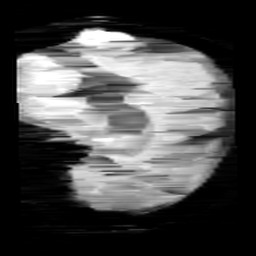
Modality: minIP
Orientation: sagittal
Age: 10
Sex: male
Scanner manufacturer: siemens
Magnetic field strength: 3 T
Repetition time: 0.027 s
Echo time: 0.02 s